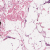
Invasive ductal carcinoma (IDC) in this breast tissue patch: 0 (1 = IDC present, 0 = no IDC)